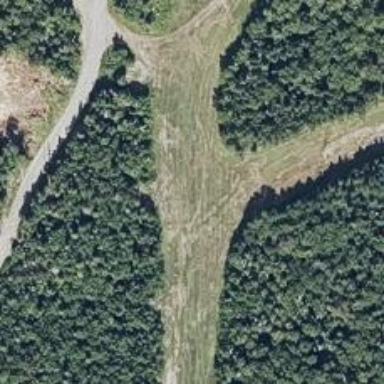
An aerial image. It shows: Intermediate difficulty ski slope.